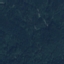
Land use / land cover class: Forest